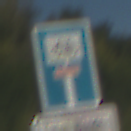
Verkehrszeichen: SackgasseRadverkehrDurchlaessig
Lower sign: HinweisGeaenderteVorfahrtVerkehrsfuehrungVerkehrsregelung3
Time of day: Midday
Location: Outdoor (Nature)
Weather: Clear
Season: Summer
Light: Natural